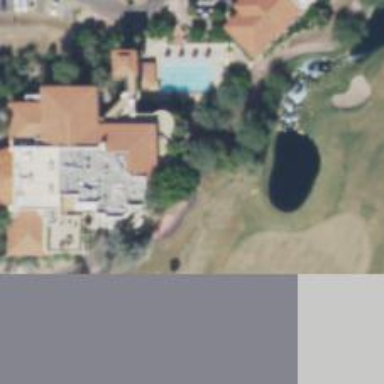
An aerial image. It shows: Path used for both walking and golf.